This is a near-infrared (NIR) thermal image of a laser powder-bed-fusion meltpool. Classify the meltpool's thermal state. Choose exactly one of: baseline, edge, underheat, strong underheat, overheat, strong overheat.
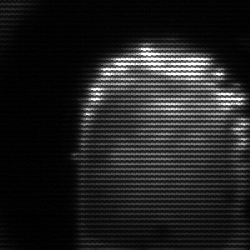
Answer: baseline